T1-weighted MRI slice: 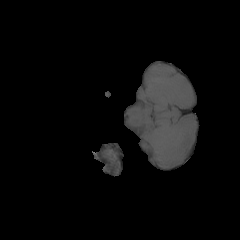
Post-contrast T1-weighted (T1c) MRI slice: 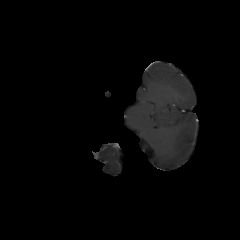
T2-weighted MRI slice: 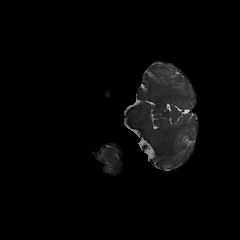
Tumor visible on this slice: no